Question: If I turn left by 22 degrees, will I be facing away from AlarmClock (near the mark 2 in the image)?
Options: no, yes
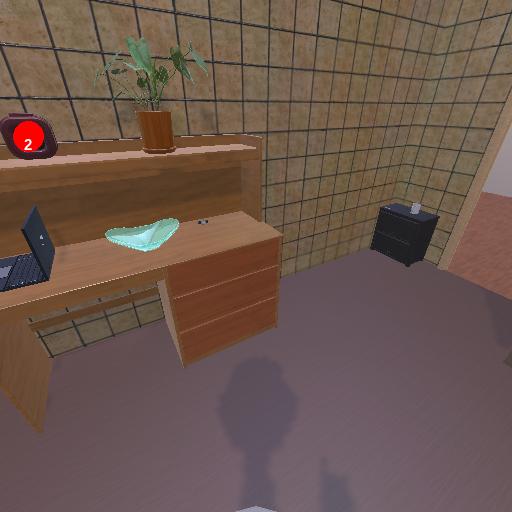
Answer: no